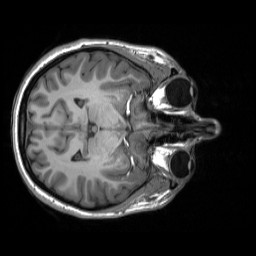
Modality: T1w
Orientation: axial
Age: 29
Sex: female
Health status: ill
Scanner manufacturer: siemens
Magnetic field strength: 3 T
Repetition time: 2.3 s
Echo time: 0.00201 s